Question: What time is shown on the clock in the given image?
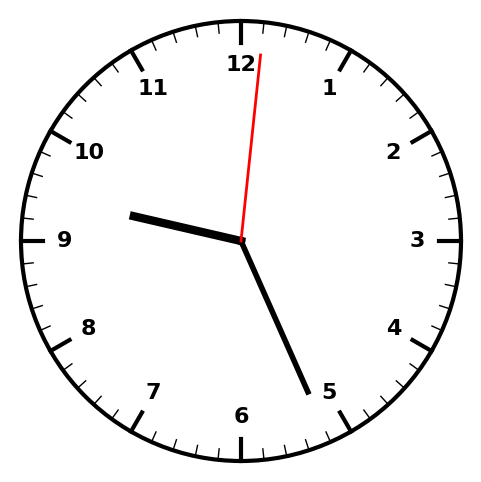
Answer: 09:26:01